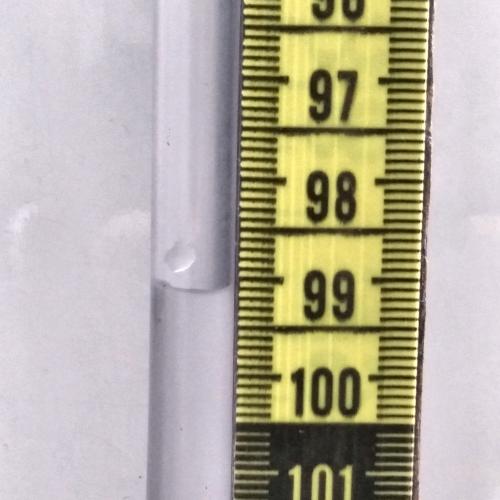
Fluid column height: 99.1 cm